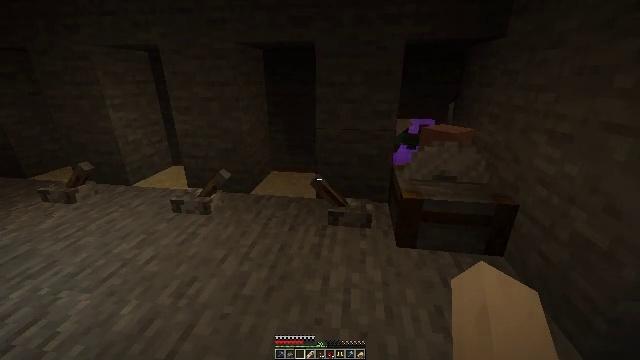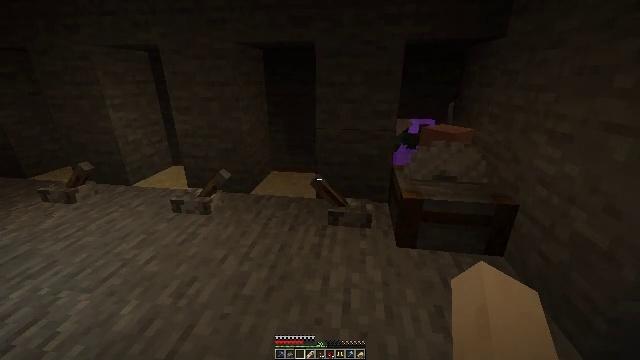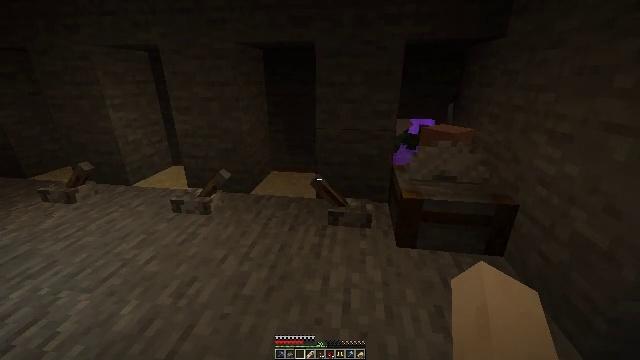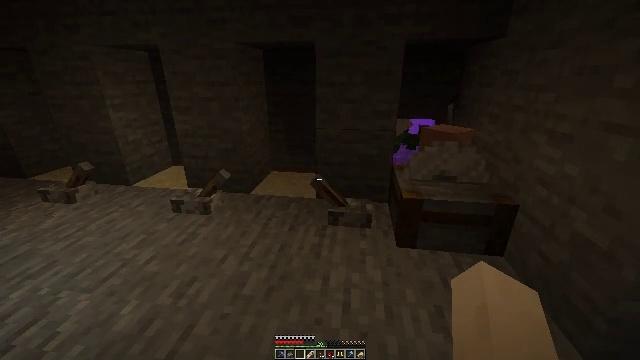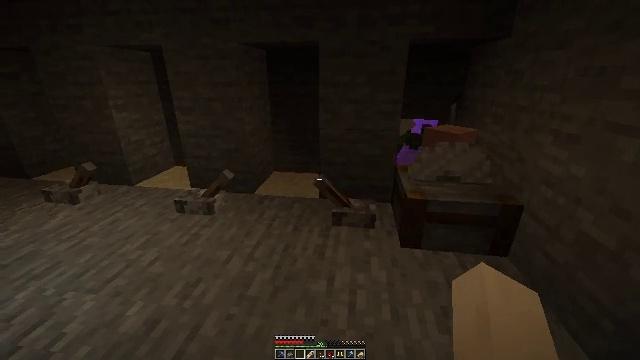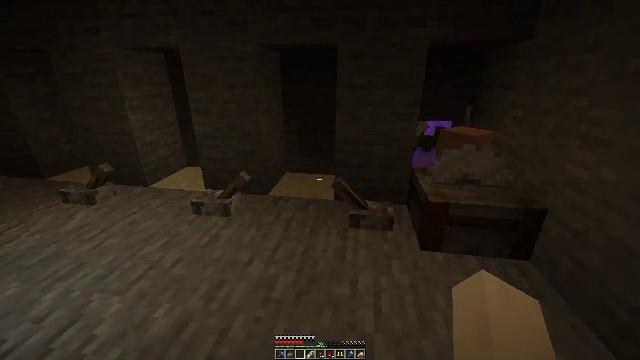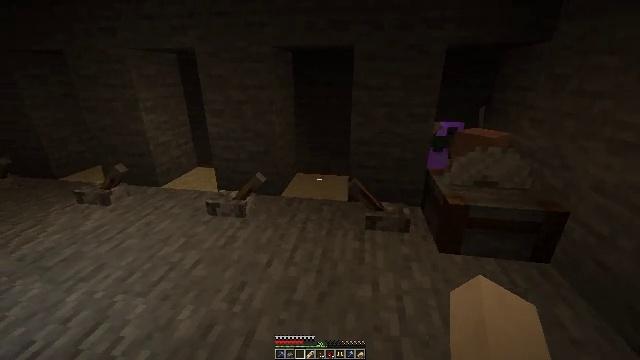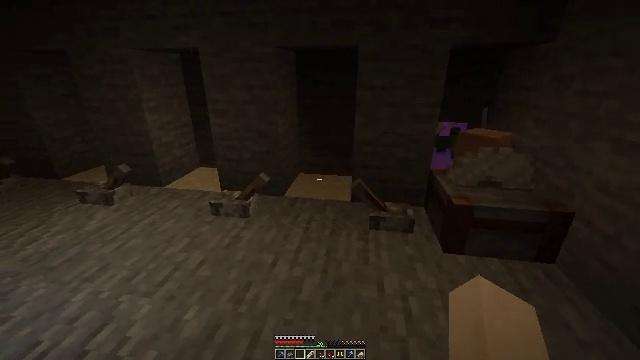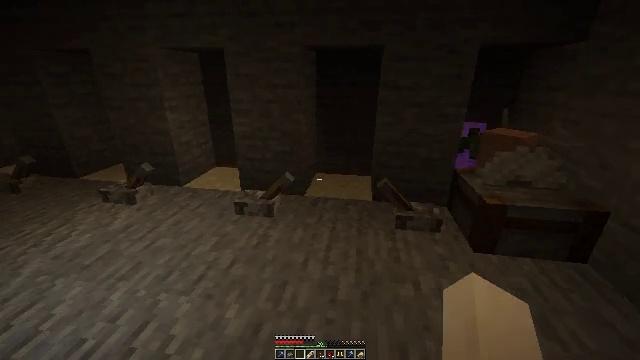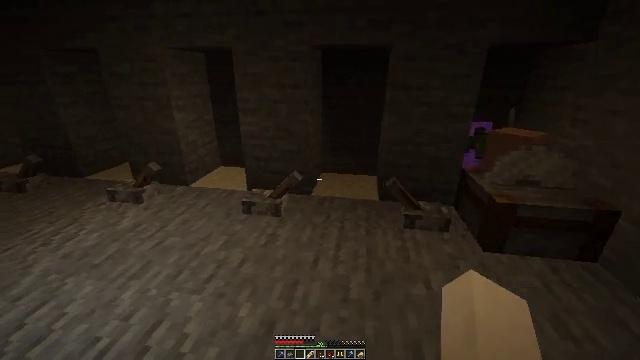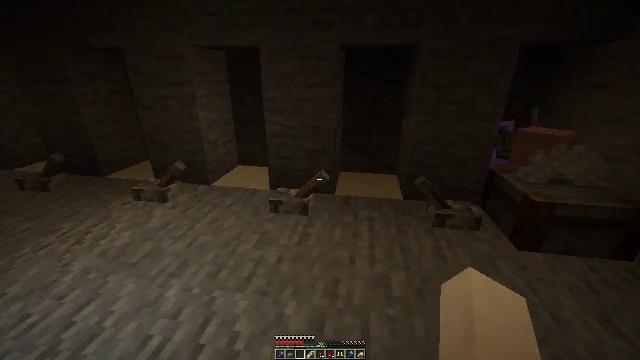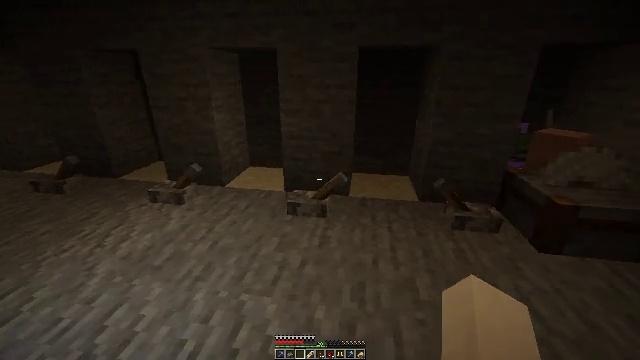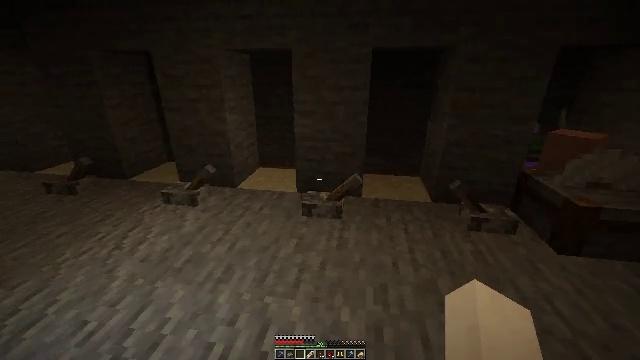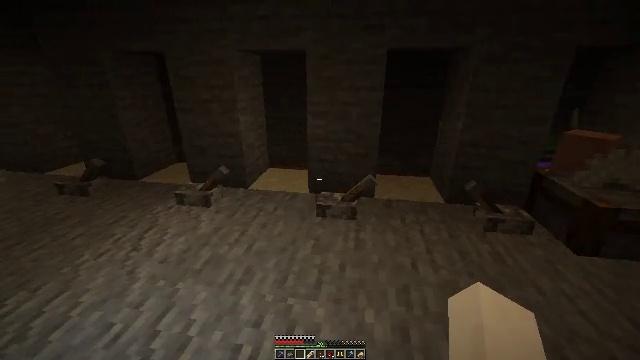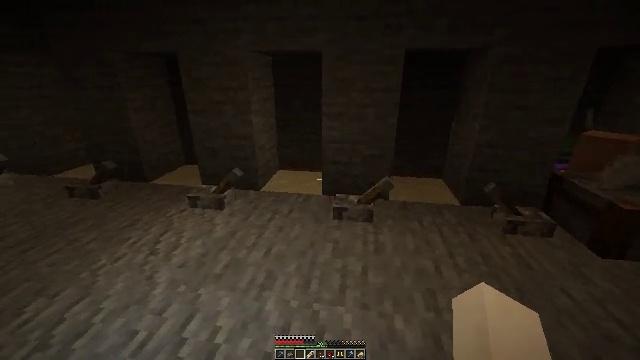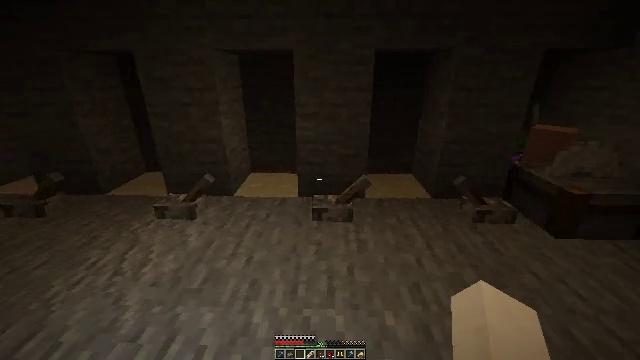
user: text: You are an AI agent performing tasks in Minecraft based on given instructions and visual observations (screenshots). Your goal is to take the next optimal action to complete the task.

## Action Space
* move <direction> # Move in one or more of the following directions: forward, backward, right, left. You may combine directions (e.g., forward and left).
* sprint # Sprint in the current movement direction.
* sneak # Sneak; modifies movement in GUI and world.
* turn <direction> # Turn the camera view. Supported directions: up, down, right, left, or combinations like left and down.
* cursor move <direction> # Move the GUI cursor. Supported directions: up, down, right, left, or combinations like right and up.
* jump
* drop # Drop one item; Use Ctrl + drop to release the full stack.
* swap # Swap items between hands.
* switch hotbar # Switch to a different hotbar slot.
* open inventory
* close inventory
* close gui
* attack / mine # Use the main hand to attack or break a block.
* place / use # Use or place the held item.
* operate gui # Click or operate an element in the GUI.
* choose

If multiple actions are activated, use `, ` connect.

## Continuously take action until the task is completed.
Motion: motion action
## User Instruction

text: Mine the brown mushroom from the ground.
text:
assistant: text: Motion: no_op
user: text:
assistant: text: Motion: no_op
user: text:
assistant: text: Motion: no_op
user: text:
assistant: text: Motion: move left
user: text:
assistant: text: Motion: move left
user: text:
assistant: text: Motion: move left
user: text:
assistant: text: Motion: move left
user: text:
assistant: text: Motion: move left
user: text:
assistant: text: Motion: move left
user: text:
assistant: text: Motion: move left
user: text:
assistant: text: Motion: move left
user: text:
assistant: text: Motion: move left
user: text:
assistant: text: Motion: move left
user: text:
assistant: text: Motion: move forward and move left
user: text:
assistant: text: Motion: move forward and move left, turn right
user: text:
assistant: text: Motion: move forward and move left, turn right
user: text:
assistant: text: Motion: move forward and move left, turn right
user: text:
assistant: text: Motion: move forward and move left, turn right
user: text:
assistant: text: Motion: move forward and move left, turn right
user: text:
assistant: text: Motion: move forward and move left, turn right and up
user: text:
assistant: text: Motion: move forward and move left, turn right and up
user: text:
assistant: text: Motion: move left, turn right and up
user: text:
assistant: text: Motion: turn right and up
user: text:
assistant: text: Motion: no_op
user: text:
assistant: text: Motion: no_op
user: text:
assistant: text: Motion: no_op
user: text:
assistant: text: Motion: no_op
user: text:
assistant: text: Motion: no_op
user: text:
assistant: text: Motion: no_op
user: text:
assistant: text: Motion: no_op